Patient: sex F, age 43
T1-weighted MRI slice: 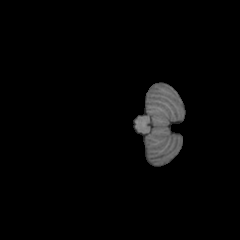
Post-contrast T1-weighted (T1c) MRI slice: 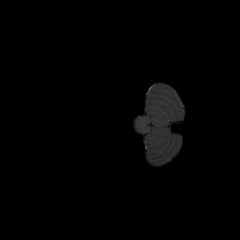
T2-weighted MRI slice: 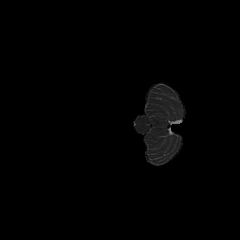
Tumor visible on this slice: no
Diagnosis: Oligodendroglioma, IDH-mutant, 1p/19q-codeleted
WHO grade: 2